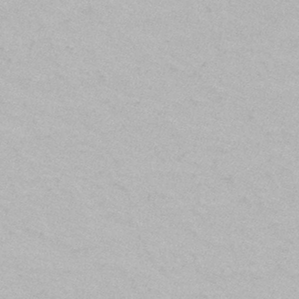
Label: frost